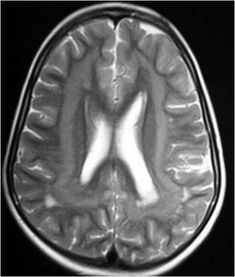
Label: notumor